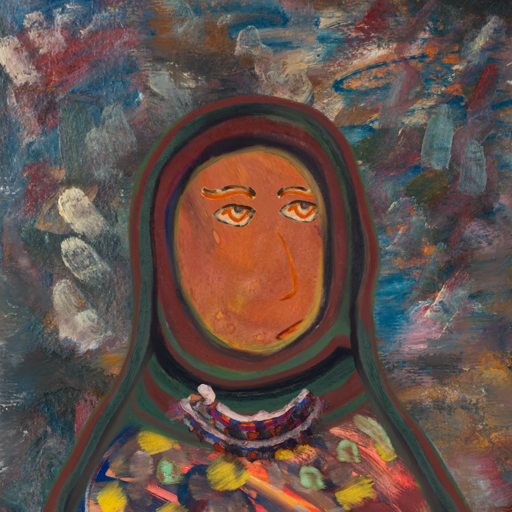
Background: Boggyland, Head And Neck Side: Mother_And_Son_Son, Face Side: Experience, Bust: Mother_And_Son_Mother, Hair Side: Blank, Head Accessory: After_Raid_Scarf, Second Necklace: Blank, Necklace: Hypocrite_1, Baby: Blank